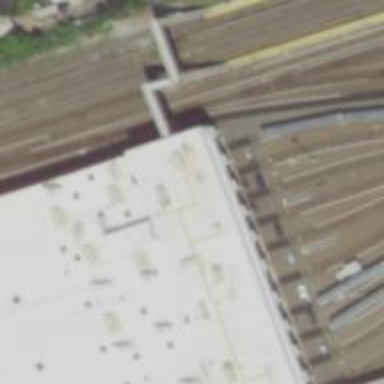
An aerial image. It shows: Railway yard with electrified rails. There is building passage tunnel.